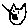
Label: cat